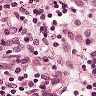
Metastatic tissue present: no